Question:
1.Requirement:
the above is the result of my datatable value
1. Need to group the states by summing the premium value
2. need to mention the address, city for the states which is having highesht premium values
3. Linq or for loop anything is fine for me, please help me out
thanks,
Srikanth Anantharaman
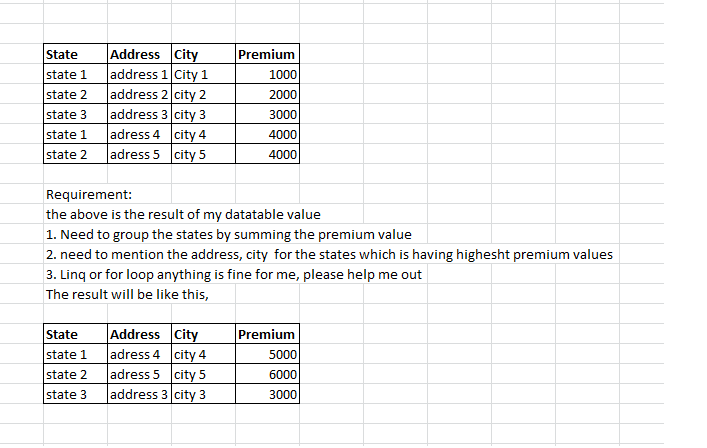
Answer: You could use this LINQ query to fill a second table:
'''
DataTable newTable = tbl.Clone(); // empty table, same schema
var groupedByState = tbl.AsEnumerable()
.GroupBy(r => r.Field<string>("State"));
foreach(var group in groupedByState)
{
DataRow maxPremRow = group.OrderByDescending(r => r.Field<int>("Premium")).First();
DataRow newRow = newTable.Rows.Add();
newRow.SetField("State", group.Key);
newRow.SetField("Address", maxPremRow.Field<string>("Address"));
newRow.SetField("City", maxPremRow.Field<string>("City"));
newRow.SetField("Premium", group.Sum(r => r.Field<int>("Premium")));
}
'''